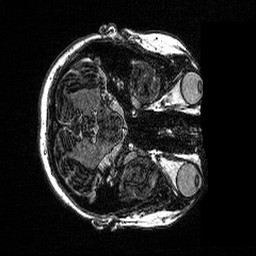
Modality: MP2RAGE
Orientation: axial
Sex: female
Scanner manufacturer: siemens
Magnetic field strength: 3 T
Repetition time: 5 s
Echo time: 0.00292 s